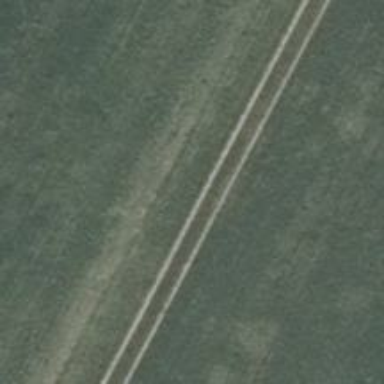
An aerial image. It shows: Sandy track with grade 5 track type.